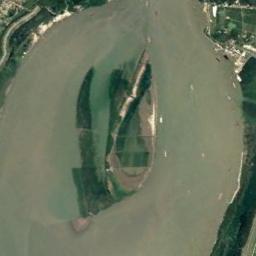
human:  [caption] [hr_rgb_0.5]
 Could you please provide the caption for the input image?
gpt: There are lots of trees on the island .

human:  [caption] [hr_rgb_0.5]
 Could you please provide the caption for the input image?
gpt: There are many islands of different sizes .

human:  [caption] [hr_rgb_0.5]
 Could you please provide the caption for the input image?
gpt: The island with some farmland is surrounded by yellow waters .

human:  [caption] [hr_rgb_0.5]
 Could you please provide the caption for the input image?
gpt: A shuttle-shaped island surrounded by seawater between other land areas  The island is a green and yellow-brown field .

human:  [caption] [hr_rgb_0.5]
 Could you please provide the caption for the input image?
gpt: There are some green farmlands on the island in the middle of a river .